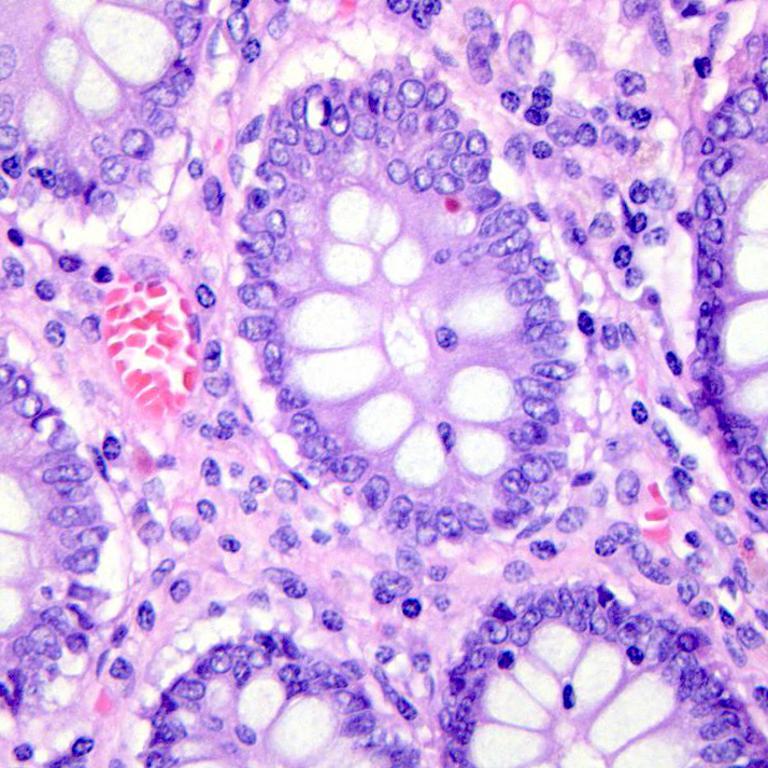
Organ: colon
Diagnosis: benign